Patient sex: F
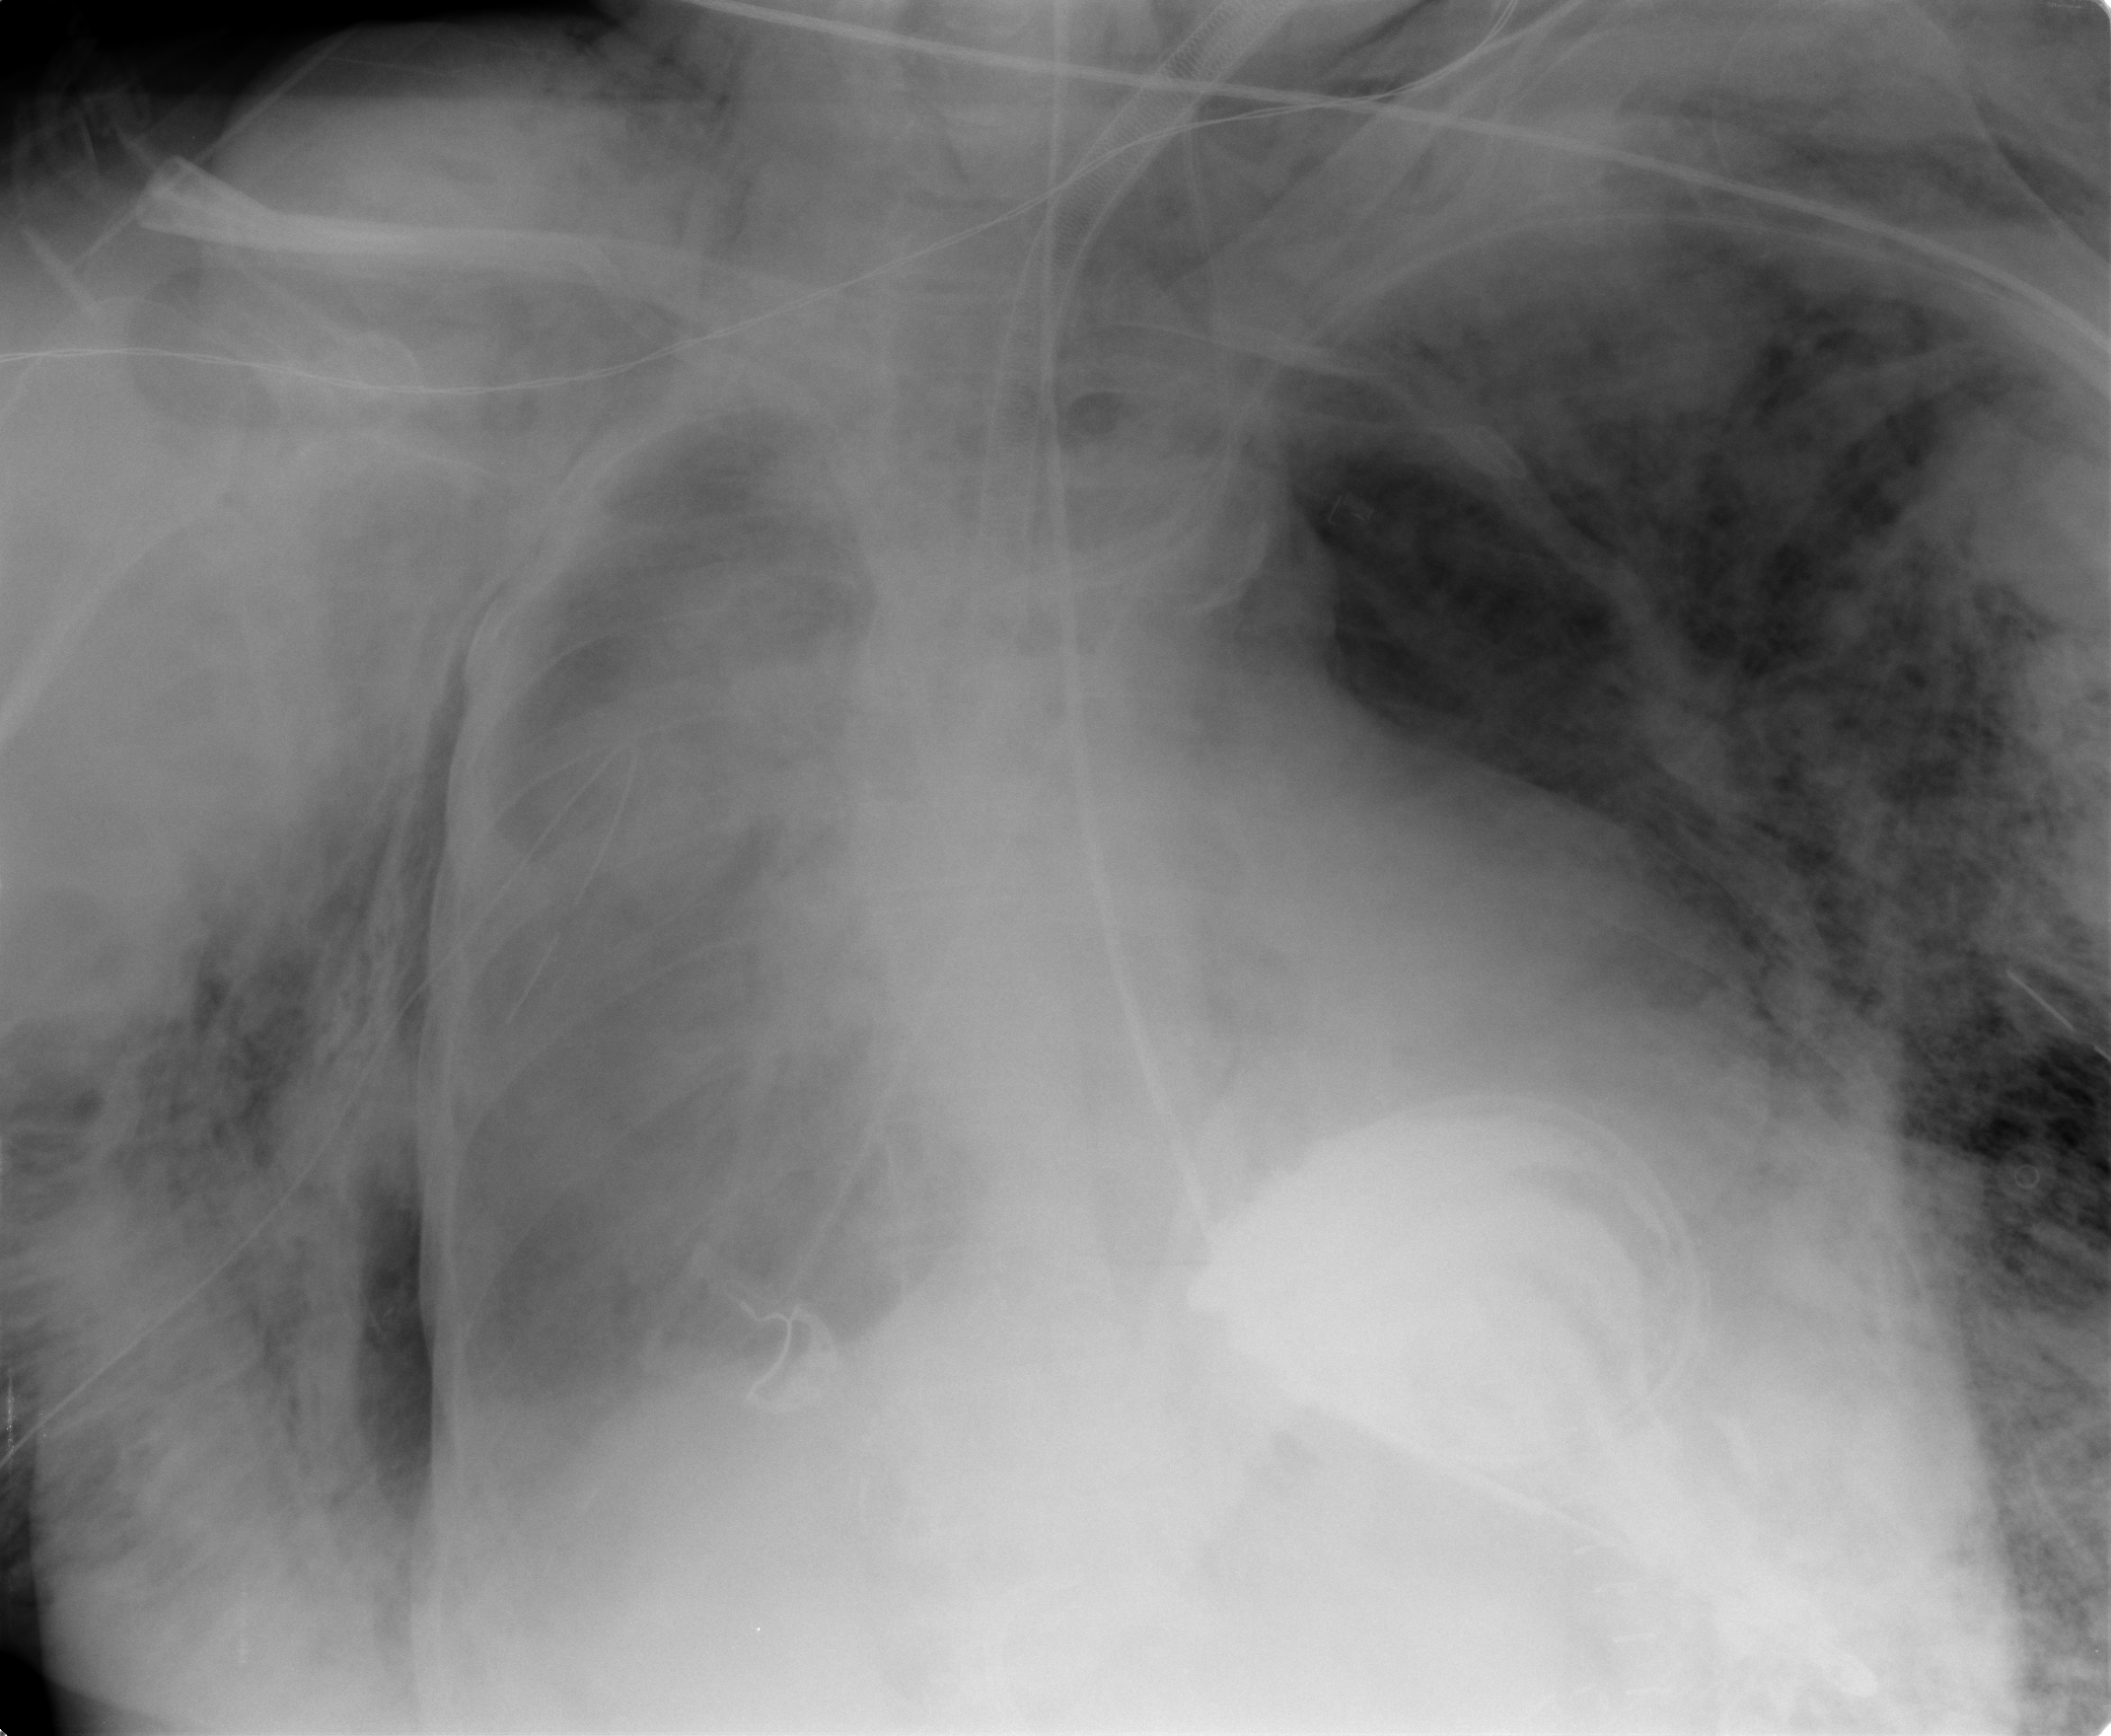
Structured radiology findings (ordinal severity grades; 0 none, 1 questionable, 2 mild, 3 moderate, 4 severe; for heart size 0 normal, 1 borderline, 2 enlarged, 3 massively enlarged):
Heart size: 2
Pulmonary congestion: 0
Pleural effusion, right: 3
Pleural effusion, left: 1
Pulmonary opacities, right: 0
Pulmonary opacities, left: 0
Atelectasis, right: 3
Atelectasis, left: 2